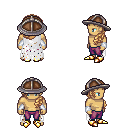
a pixel art fantasy rpg character, male body template, human, tanned skin, white tattered cape, magenta pants, light blonde left-swept hairstyle, chain helm, white cloth bracers, gold boots, four views (front, back, left, right), 2x2 character sprite sheet, small pixel art, hard edges, no anti-aliasing